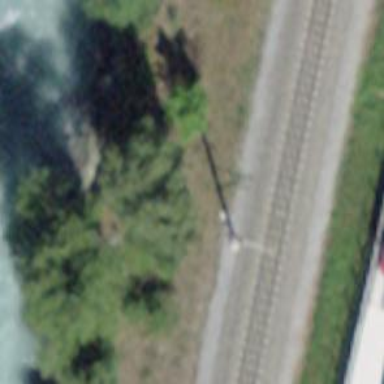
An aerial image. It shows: Catenary mast for power lines.